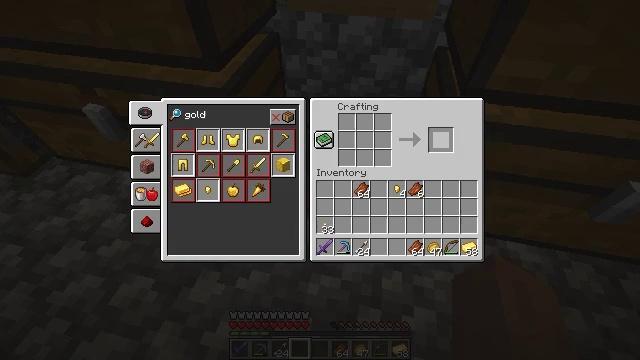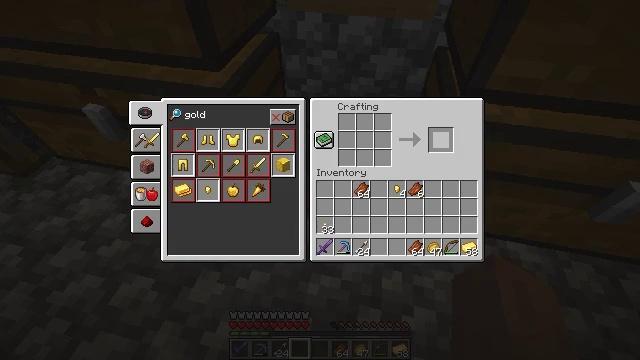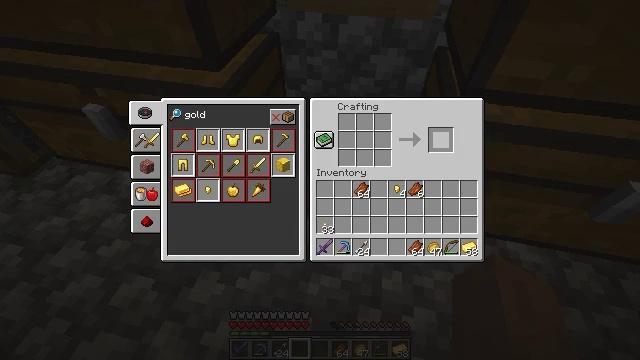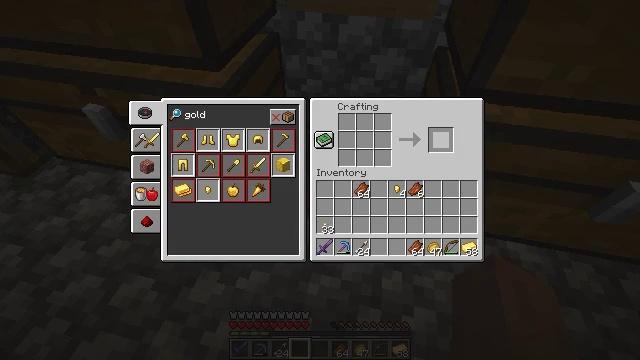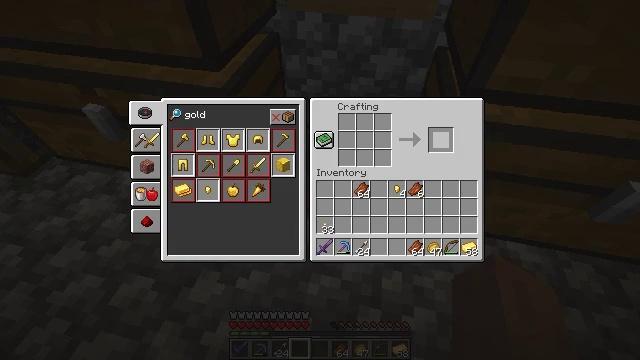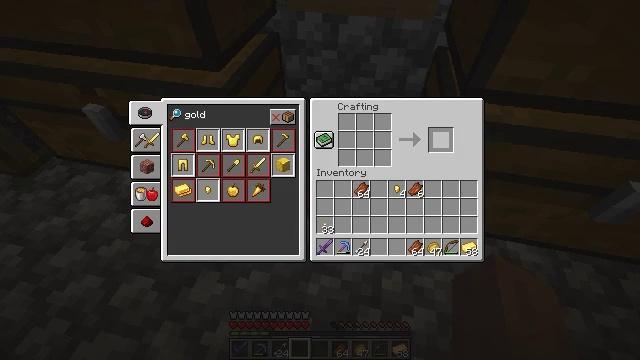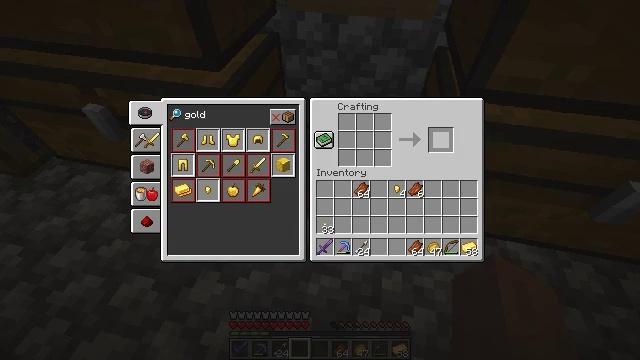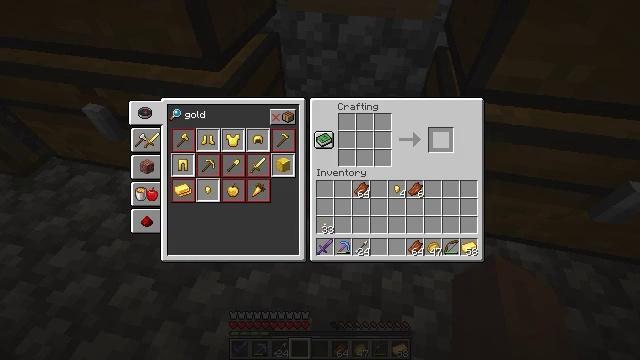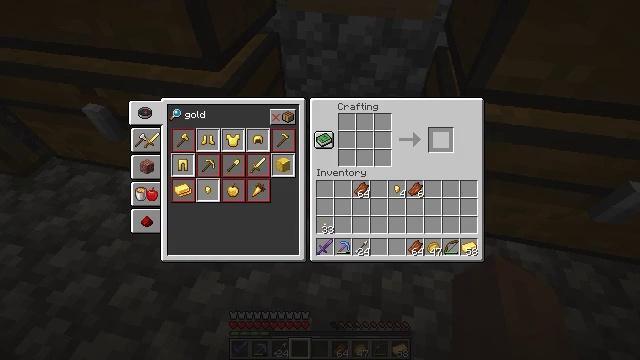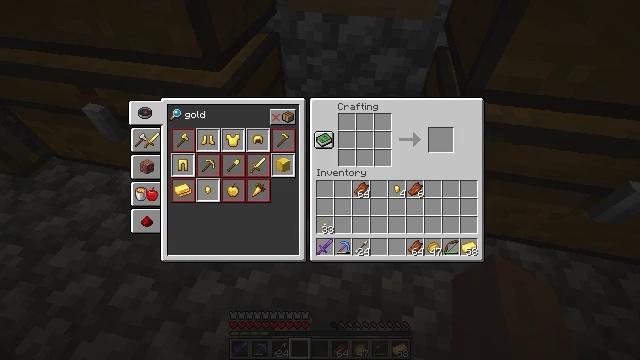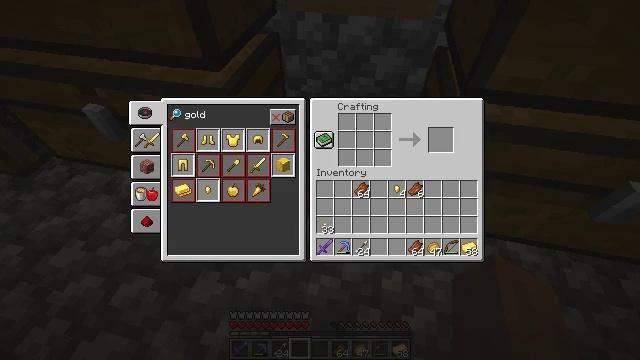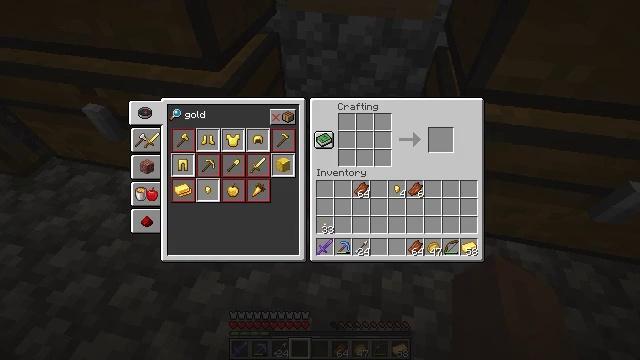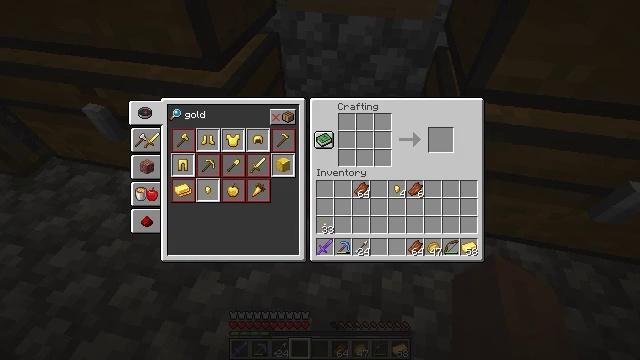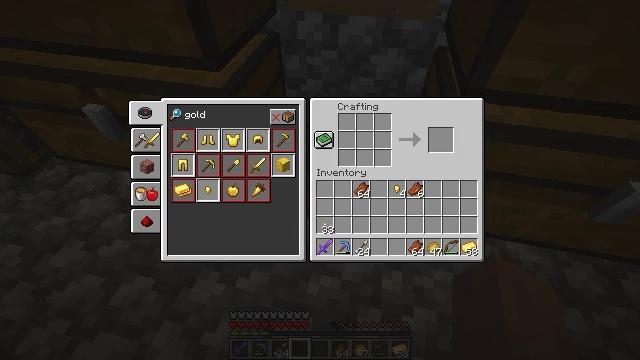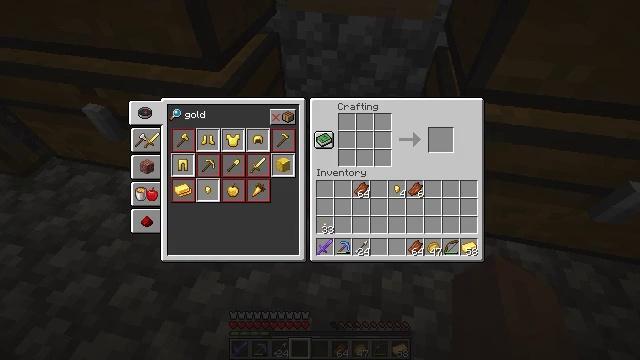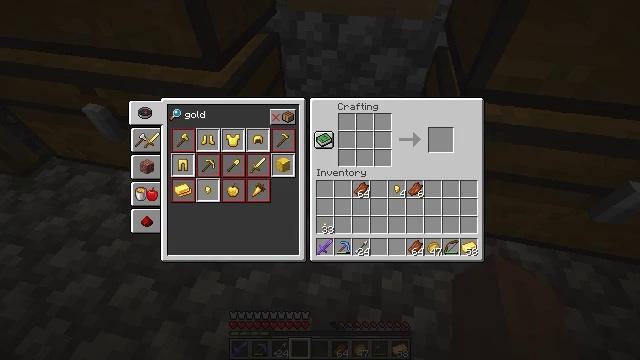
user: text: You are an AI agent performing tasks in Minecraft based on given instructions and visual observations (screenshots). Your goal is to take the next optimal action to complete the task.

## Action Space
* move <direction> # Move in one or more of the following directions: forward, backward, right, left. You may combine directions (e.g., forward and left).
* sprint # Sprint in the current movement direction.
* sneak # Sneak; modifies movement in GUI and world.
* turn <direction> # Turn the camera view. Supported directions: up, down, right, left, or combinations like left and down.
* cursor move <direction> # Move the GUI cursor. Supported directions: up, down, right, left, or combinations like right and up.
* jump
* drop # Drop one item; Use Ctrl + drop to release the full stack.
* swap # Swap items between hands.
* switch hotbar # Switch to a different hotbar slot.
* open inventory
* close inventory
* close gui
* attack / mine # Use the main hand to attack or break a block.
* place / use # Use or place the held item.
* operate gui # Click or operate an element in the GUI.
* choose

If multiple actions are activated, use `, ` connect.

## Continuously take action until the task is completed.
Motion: motion action
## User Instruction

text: Make a gold block by filling the crafting grid with gold ingots.
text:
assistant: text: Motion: sneak, open gui
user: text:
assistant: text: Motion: sneak
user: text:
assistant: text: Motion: sneak
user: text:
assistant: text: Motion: sneak
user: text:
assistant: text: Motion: sneak
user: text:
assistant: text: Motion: sneak
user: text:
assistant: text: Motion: sneak
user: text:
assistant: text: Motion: sneak
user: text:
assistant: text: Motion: sneak, cursor move left
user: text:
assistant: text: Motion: sneak, cursor move left and down
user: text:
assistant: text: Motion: sneak, cursor move left and down
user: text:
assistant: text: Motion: sneak, cursor move left
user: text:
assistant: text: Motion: sneak, cursor move left
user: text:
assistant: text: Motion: sneak
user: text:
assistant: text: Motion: sneak
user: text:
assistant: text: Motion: sneak
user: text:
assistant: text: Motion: sneak, cursor move left
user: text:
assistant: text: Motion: sneak, cursor move left
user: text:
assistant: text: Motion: sneak, cursor move left
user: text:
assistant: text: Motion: sneak
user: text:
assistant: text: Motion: sneak
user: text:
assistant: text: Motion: sneak
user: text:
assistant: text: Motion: sneak, choose
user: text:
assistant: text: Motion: sneak
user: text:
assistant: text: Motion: sneak
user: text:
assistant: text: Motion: sneak
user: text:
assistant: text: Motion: sneak, cursor move right
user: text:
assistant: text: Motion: sneak, cursor move right
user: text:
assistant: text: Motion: sneak, cursor move right
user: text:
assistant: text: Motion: sneak, cursor move right